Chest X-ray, AP view. Patient: 51 years old, sex M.
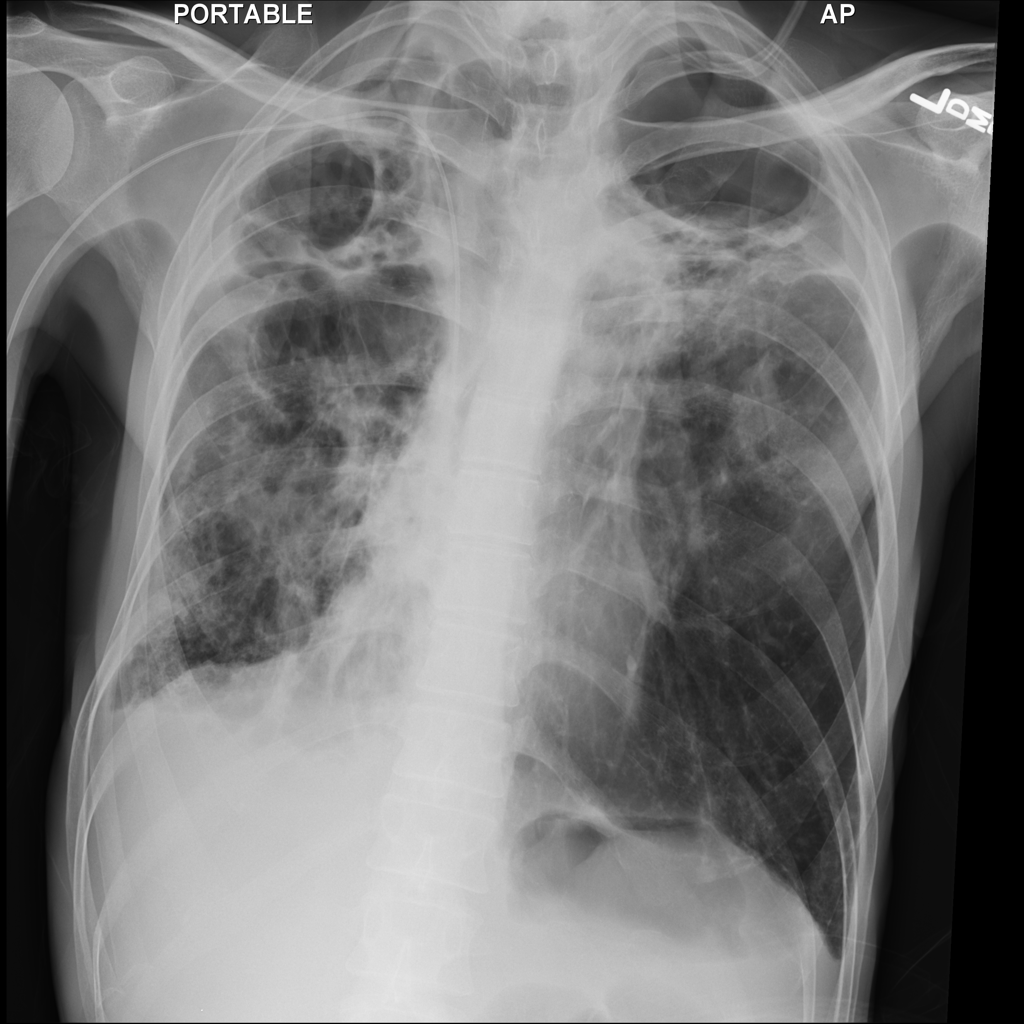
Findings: Fibrosis, Infiltration, Pleural_Thickening, Pneumothorax